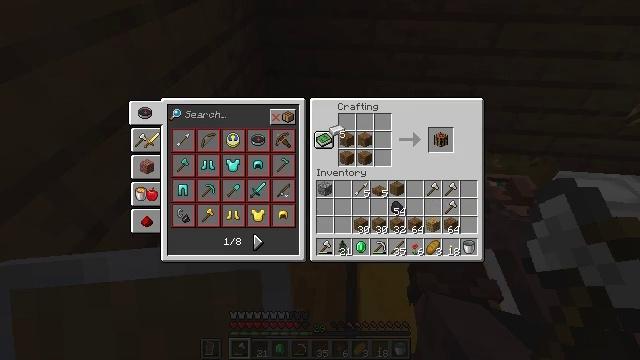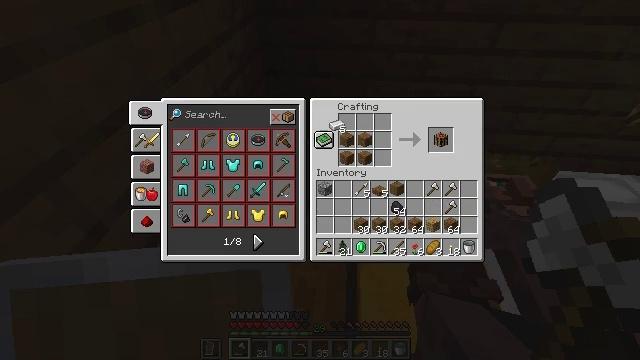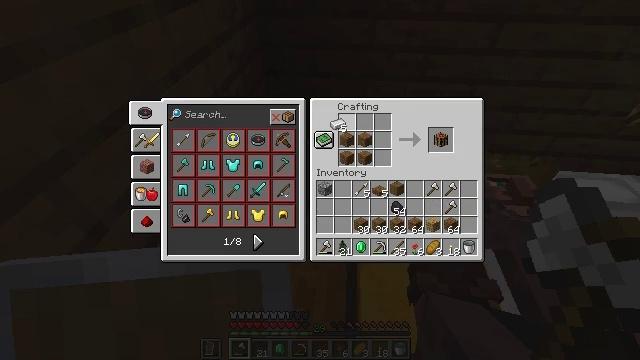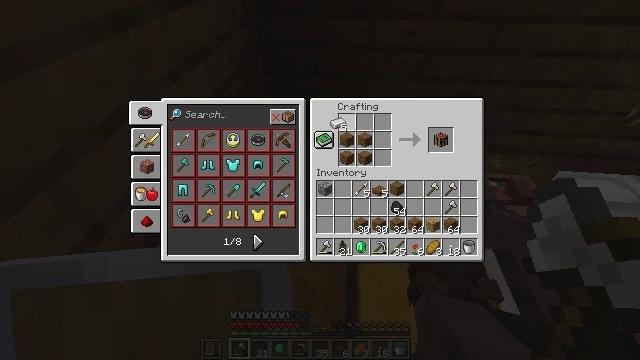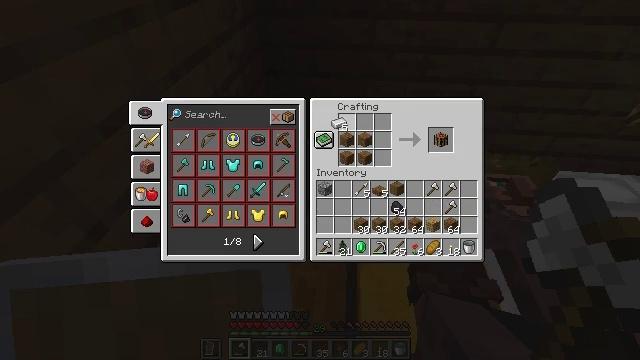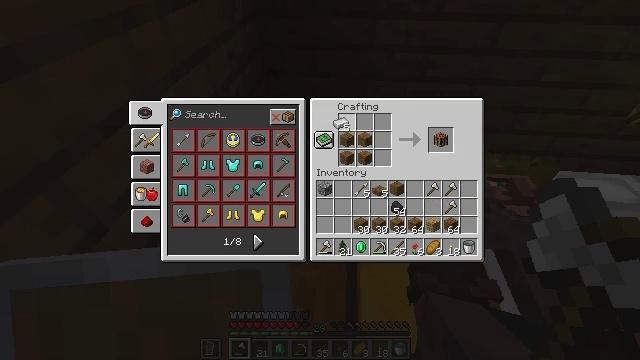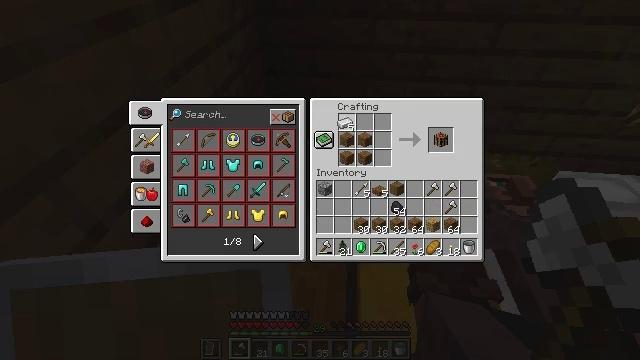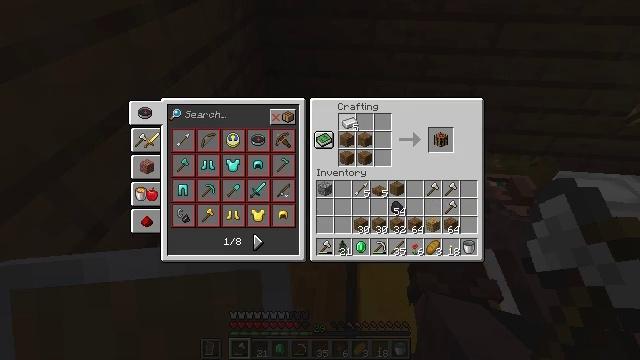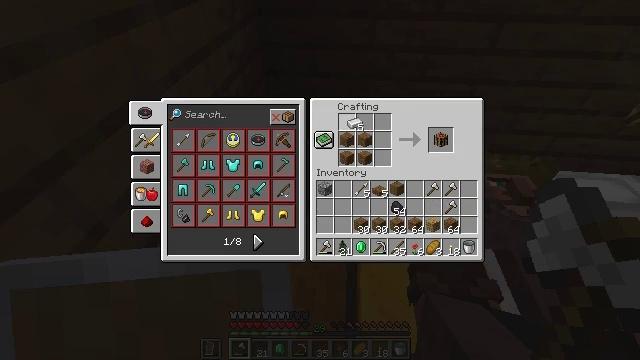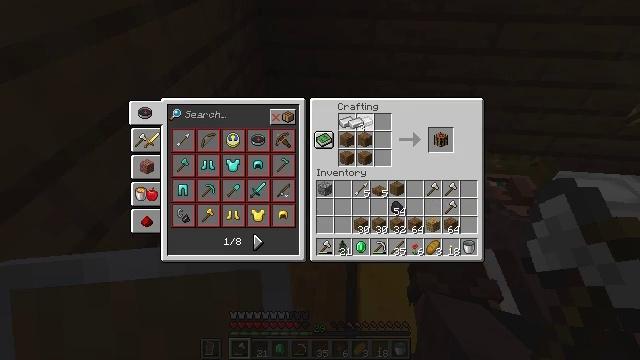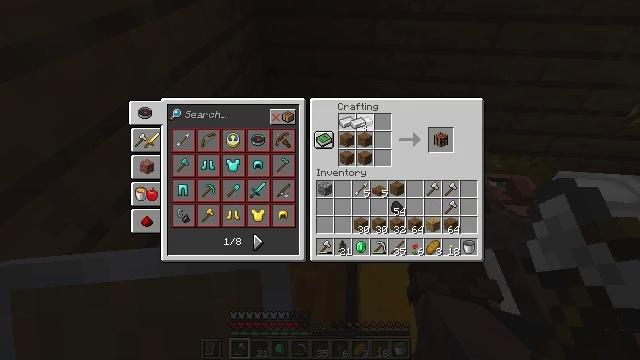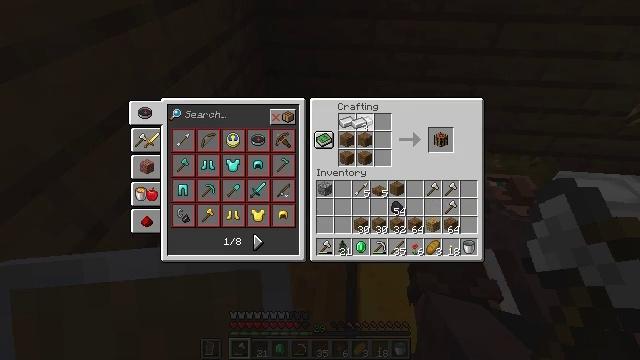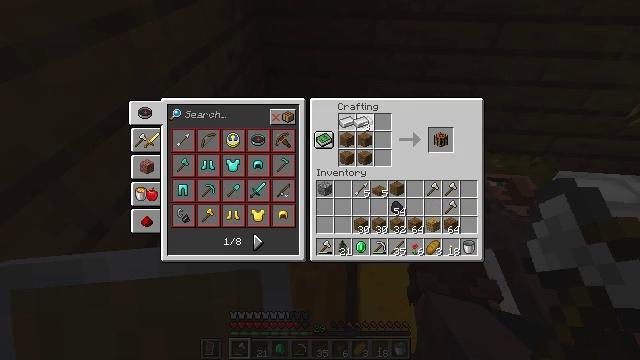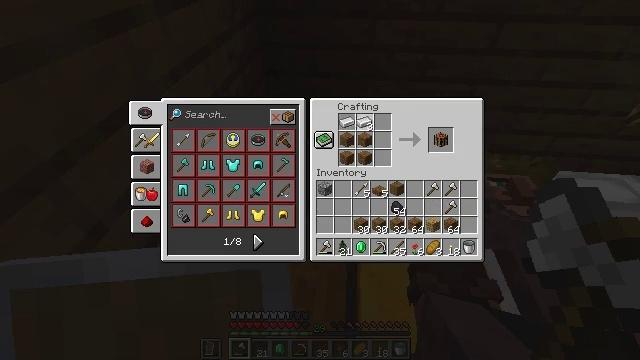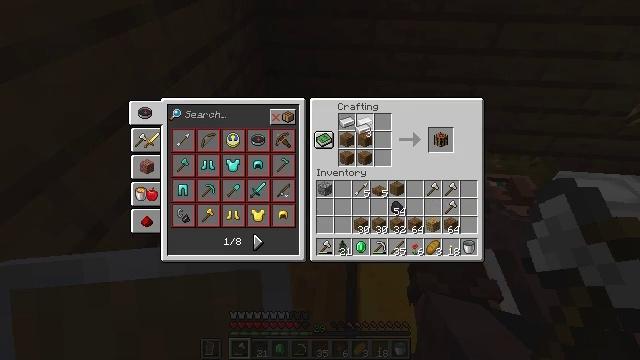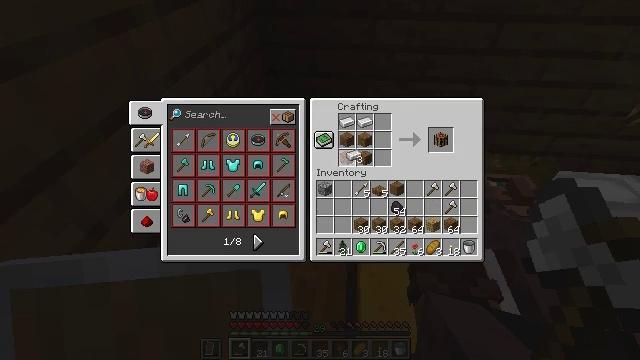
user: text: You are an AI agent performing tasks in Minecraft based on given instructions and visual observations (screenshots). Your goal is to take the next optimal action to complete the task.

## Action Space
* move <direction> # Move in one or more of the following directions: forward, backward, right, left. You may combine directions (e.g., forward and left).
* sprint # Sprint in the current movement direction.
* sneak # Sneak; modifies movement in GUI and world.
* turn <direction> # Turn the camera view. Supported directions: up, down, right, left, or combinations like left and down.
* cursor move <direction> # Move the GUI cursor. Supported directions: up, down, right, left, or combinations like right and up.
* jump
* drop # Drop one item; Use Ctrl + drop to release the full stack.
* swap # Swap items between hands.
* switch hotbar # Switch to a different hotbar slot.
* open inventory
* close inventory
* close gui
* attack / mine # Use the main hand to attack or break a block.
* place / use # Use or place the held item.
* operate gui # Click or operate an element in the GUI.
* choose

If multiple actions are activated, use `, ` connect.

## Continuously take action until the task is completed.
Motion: motion action
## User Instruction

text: Take materials to craft a smithing table.
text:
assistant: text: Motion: no_op
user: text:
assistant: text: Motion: no_op
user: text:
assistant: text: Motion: no_op
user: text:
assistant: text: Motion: choose
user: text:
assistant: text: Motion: choose
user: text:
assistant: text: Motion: choose
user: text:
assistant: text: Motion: choose
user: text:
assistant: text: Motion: choose
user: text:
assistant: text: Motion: choose
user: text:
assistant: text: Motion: choose
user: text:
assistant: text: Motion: choose
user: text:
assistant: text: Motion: choose
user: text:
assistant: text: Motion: no_op
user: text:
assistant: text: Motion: no_op
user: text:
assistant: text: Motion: cursor move left and down
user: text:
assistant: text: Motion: cursor move down
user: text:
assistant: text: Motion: cursor move left and down
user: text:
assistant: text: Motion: no_op
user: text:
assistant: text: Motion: no_op
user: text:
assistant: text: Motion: operate gui
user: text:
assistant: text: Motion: operate gui
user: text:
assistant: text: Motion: operate gui
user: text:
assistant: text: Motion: no_op
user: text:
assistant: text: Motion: cursor move right and up
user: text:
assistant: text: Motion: cursor move right and up
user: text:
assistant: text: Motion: cursor move right and up
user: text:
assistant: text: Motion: cursor move right and up
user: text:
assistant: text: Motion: no_op
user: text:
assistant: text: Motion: no_op
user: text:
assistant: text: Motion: no_op